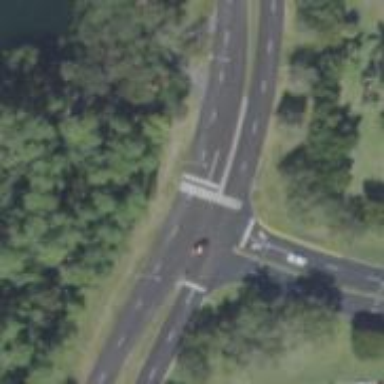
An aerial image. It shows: Uncontrolled zebra crossing on the road.